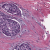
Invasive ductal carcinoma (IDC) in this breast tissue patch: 1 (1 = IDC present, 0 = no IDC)